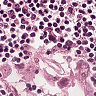
Metastatic tissue present: yes